Question: I retrieve embed code videos from my database. However, in db they are 650 x 650. What I want is making them small.
with template lite tag, I tried this
'''
<tr>
<td>Videos</td>
<td>
<div height="100" width =" 200" />
{foreach value=movieF from=$movieFragman}
{$movieF.embedCode}
{/foreach}
</div>
</td>
</tr>
'''
but 'div' does not work. What can I do for that?
With below code , i set the width height of div
'''
</style><style type="text/css">
{literal}
div.embed
{
width:200px;
height:100px;
}
{/literal}
</style>
'''
this happens..

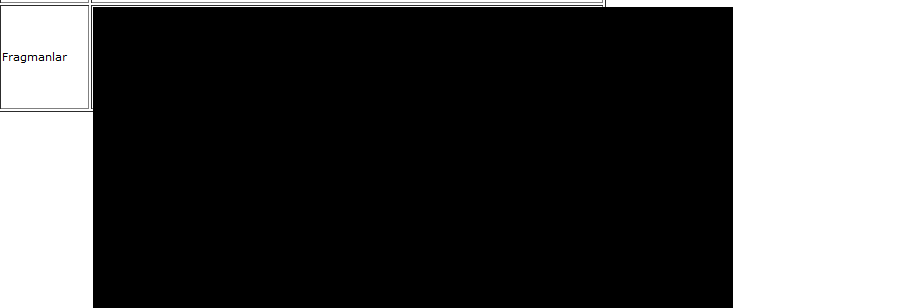
Answer: It's work
'''
<html>
<head>
<script src="http://ajax.googleapis.com/ajax/libs/jquery/1.7.1/jquery.min.js"></script>
<script>
$(document).ready(function(){
$('.test embed').attr('height','');
$('.test embed').height(600);
$('.test embed').attr('width','');
$('.test embed').width(600);
});
</script>
</head>
<body>
<div class="test">
<embed src="http://www.abc.com/images/player2.swf?video=173350&amp;movieid=1500%22" wmode="window" bgcolor="#000000" allowfullscreen="true" scale="noScale" width="640" height="483" type="application/x-shockwave-flash">
</div>
</body>
</html>
'''